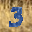
Label: 3